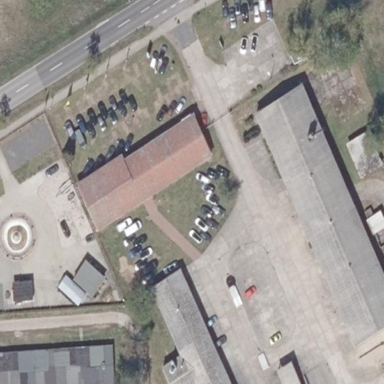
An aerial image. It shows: Commercial building with car shop.